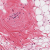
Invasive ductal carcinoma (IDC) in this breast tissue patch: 0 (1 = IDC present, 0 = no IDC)